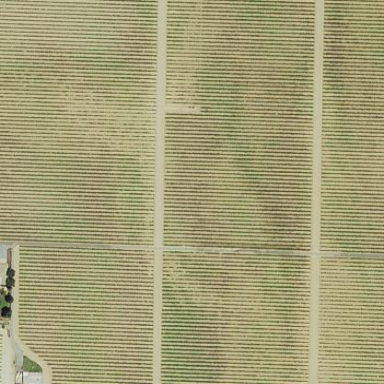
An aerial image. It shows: Beautiful vineyard in the countryside.